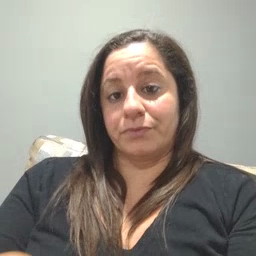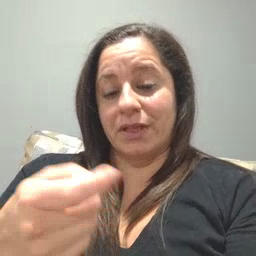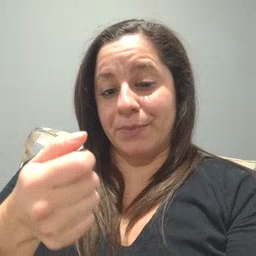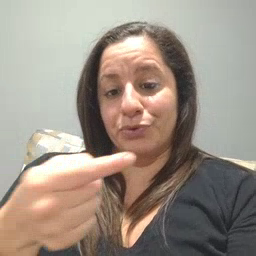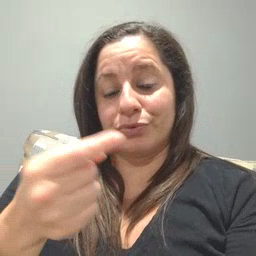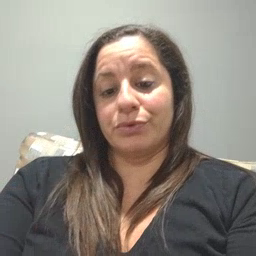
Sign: owie